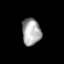
Tissue: prostate
Cell type: B cells
Senescence score: 0.6872
Nuclear area (px): 497
Mean DAPI intensity: 166.783